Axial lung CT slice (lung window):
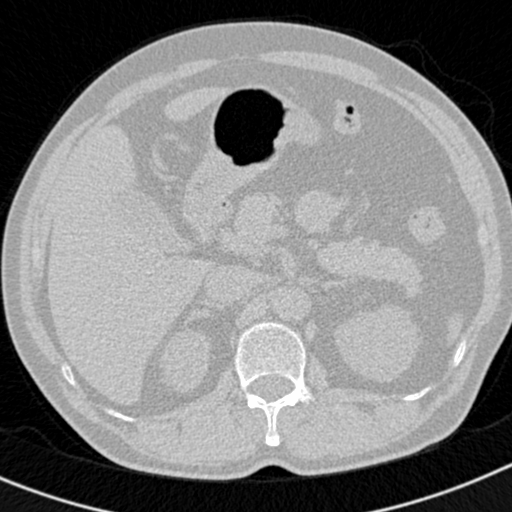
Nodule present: no